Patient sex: F
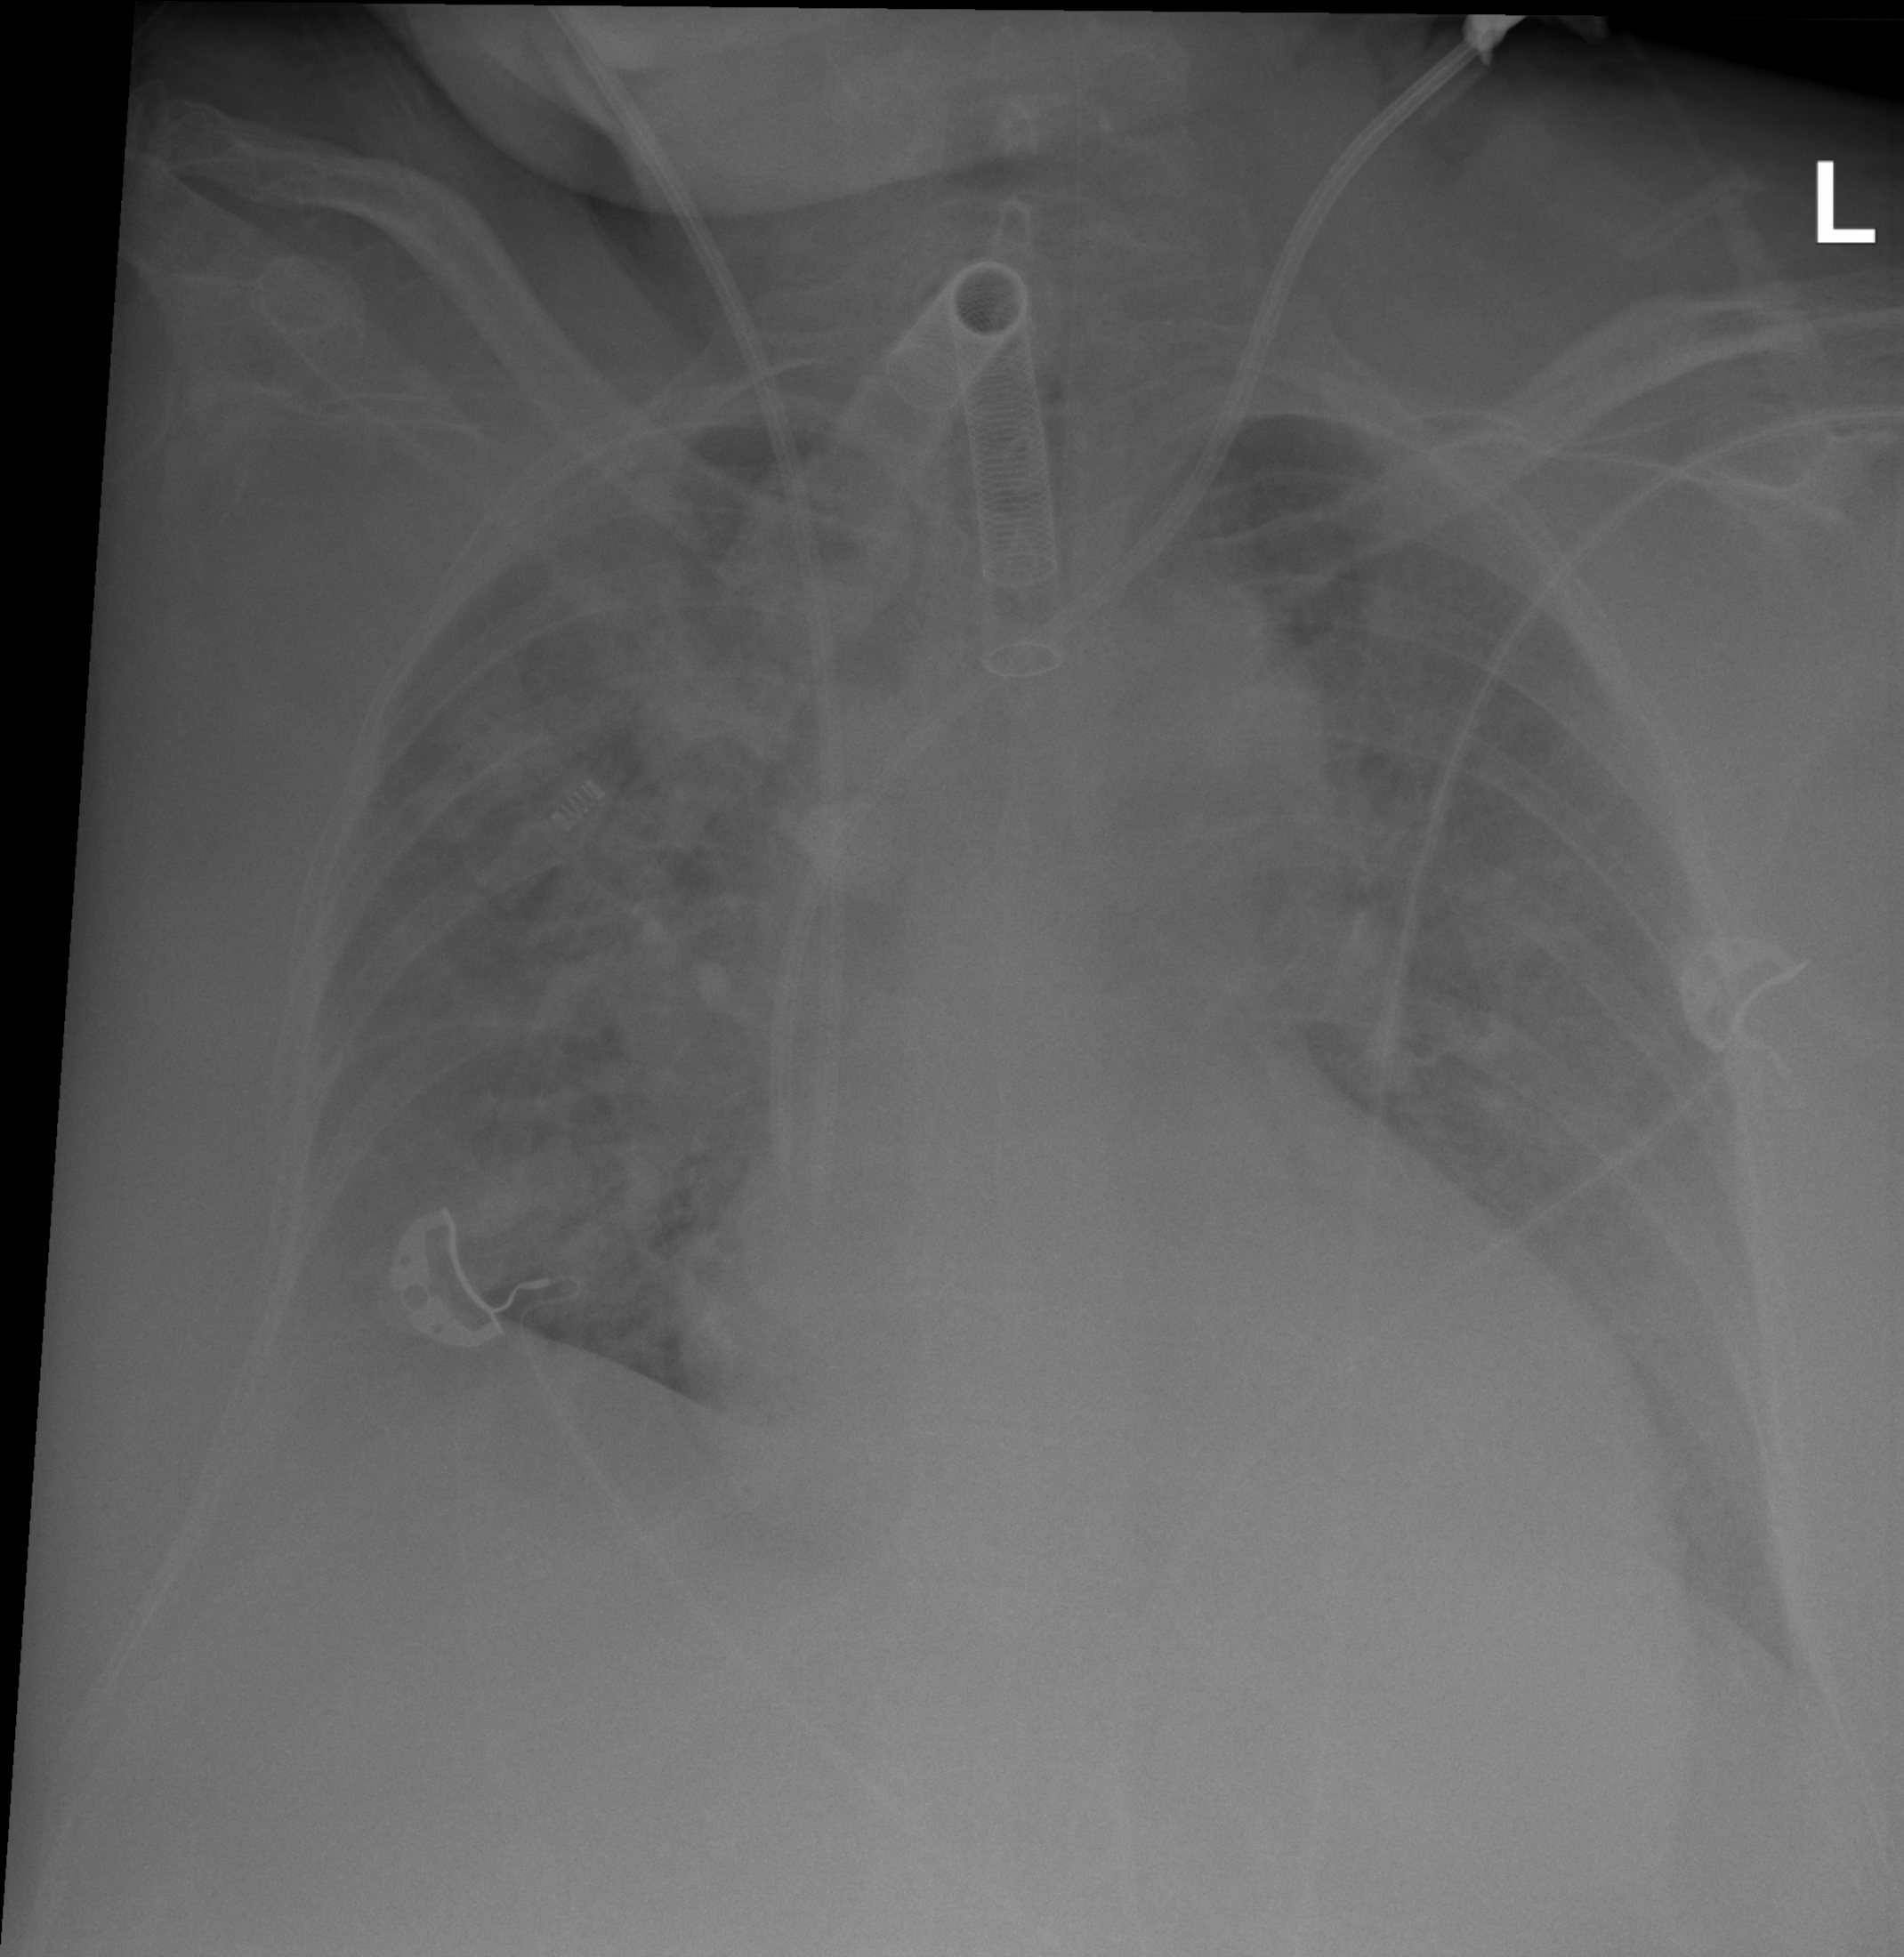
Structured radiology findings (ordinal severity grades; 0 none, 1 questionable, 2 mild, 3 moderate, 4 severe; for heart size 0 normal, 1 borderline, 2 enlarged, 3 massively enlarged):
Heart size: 2
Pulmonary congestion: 3
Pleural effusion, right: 3
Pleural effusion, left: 2
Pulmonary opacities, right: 3
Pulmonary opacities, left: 2
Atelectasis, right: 3
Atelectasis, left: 2